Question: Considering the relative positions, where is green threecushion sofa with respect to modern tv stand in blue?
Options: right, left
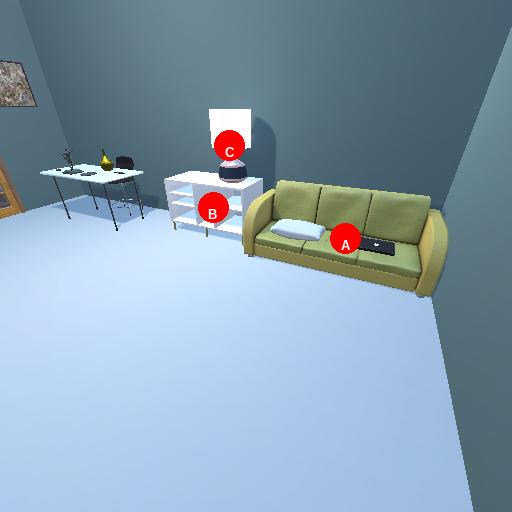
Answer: right